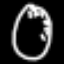
Label: clock